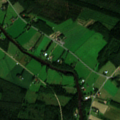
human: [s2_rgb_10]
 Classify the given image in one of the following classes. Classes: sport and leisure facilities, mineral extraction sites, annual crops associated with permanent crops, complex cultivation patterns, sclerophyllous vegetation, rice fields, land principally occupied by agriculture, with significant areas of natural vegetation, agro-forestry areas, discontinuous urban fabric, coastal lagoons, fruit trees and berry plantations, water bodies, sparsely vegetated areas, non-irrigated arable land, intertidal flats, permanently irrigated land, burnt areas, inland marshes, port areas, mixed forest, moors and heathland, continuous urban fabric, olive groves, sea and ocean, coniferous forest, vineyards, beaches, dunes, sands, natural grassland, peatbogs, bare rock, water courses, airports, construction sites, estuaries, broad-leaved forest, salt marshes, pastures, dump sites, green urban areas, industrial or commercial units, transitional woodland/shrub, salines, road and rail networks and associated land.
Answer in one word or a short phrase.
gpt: land principally occupied by agriculture, with significant areas of natural vegetation, coniferous forest, mixed forest, transitional woodland/shrub